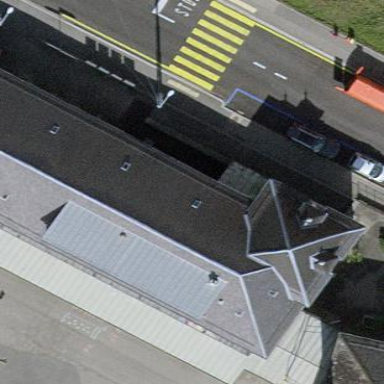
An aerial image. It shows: View of roof of building.